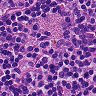
Metastatic tissue present: no